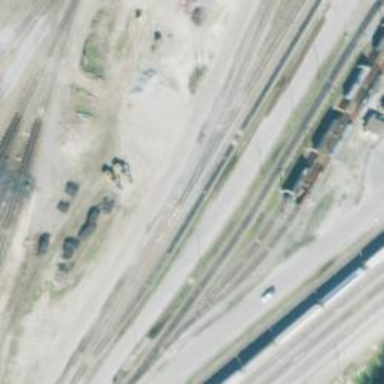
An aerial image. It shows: Railway yard.